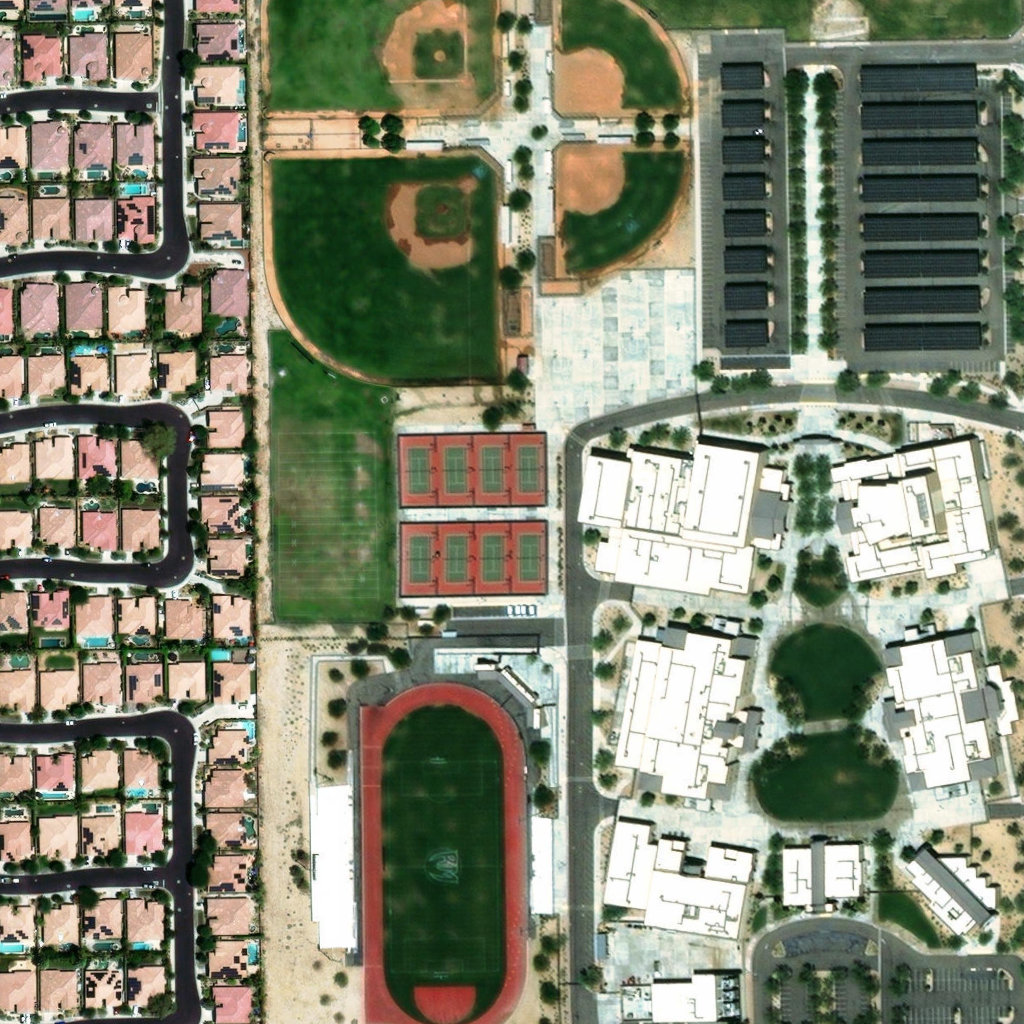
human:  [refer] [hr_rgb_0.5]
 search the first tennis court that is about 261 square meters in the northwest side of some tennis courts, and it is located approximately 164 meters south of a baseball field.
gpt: <box>[[39, 43, 42, 48, 0]]</box>

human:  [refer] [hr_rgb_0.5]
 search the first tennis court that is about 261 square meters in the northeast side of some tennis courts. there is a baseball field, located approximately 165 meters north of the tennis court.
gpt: <box>[[50, 42, 52, 48, 0]]</box>

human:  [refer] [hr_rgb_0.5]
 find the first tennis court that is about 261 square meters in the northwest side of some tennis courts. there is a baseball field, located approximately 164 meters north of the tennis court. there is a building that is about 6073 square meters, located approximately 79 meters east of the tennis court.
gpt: <box>[[39, 42, 42, 48, 0]]</box>